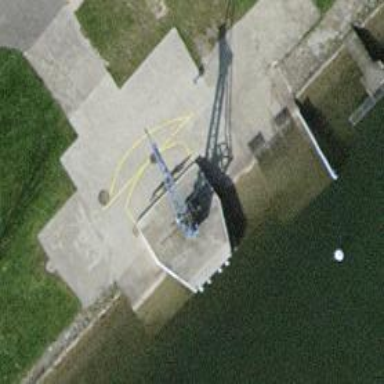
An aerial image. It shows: Crane is depicted.